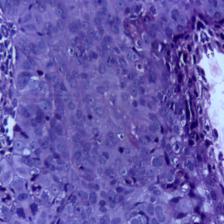
Diagnosis: OSCC